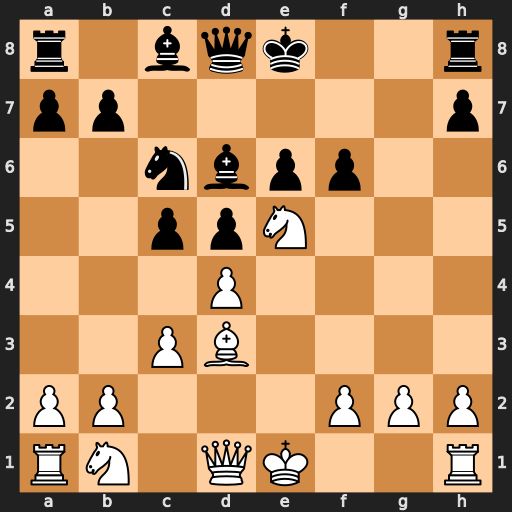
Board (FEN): r1bqk2r/pp5p/2nbpp2/2ppN3/3P4/2PB4/PP3PPP/RN1QK2R
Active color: w
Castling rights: KQkq
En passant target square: -
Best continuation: Qh5+ Kf8 Qf7#